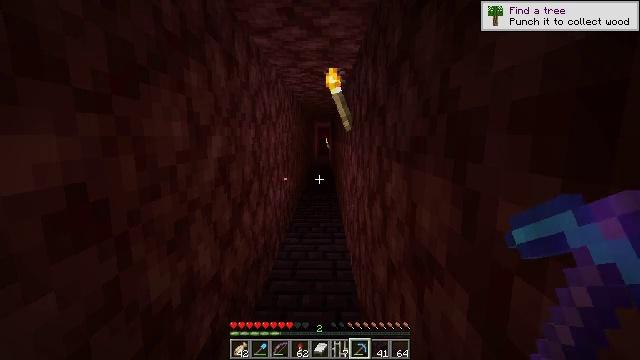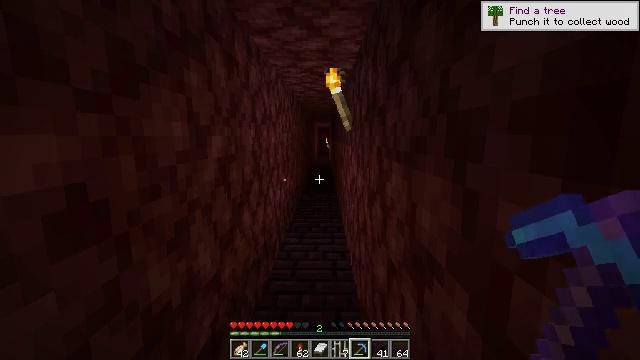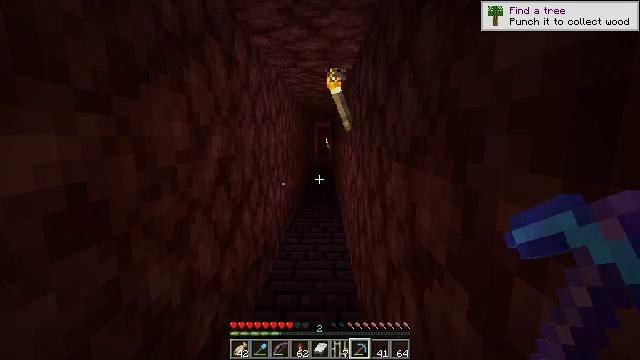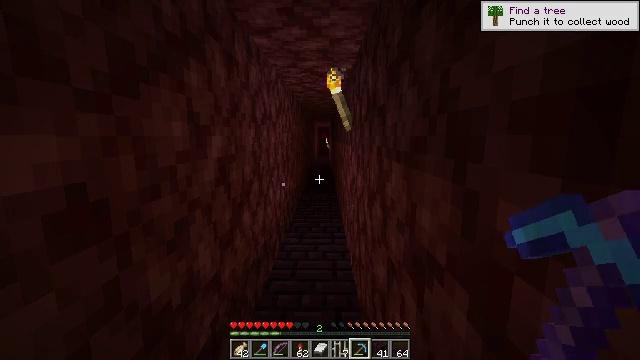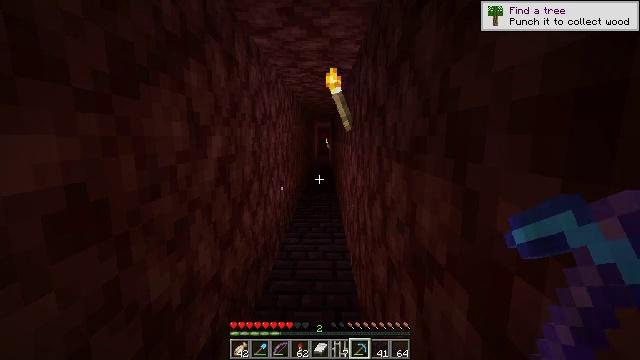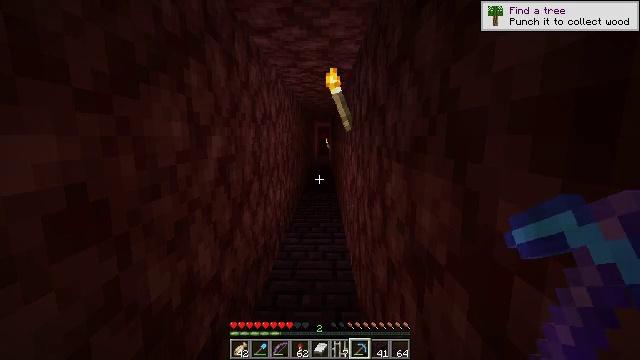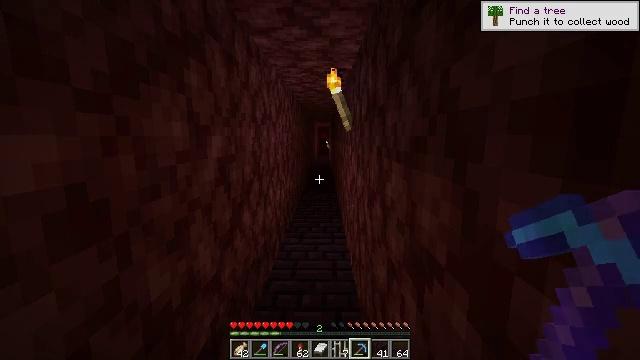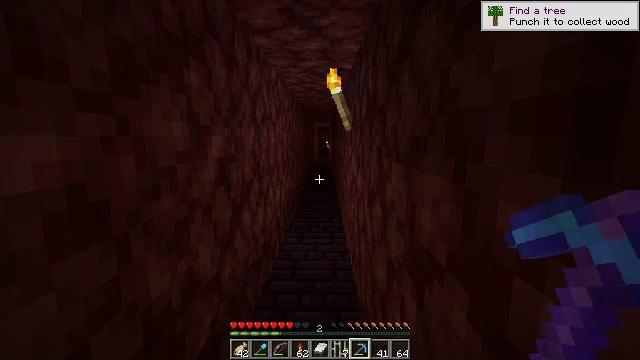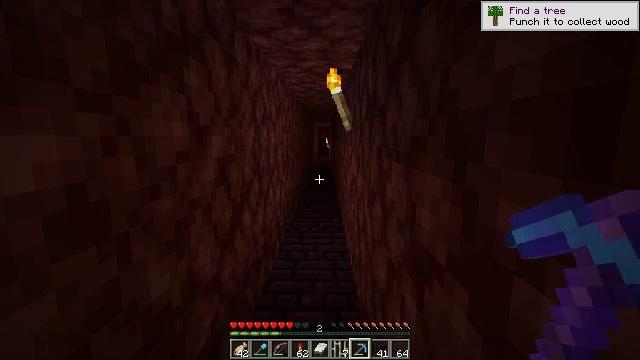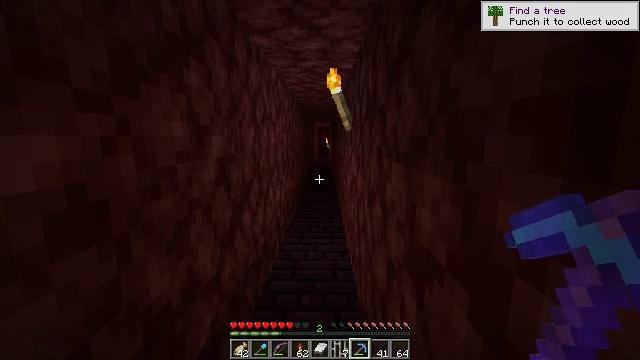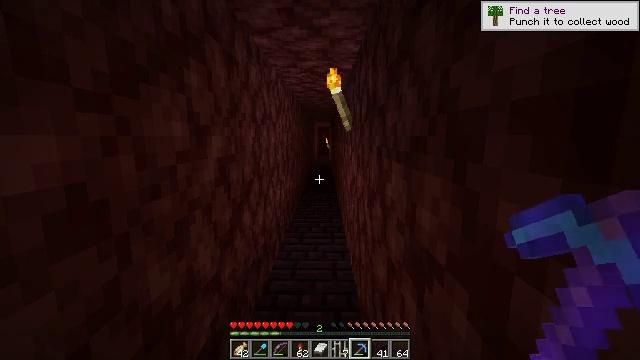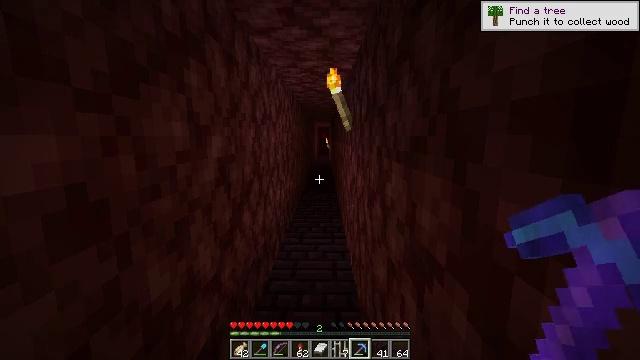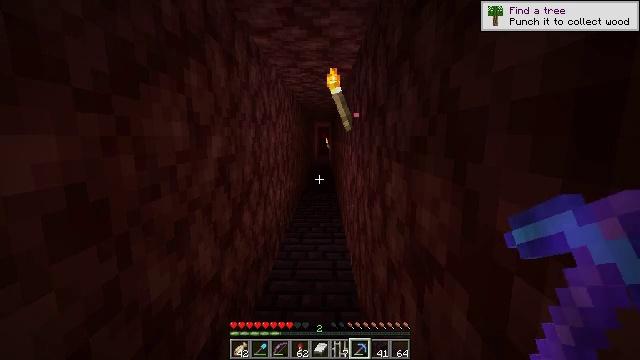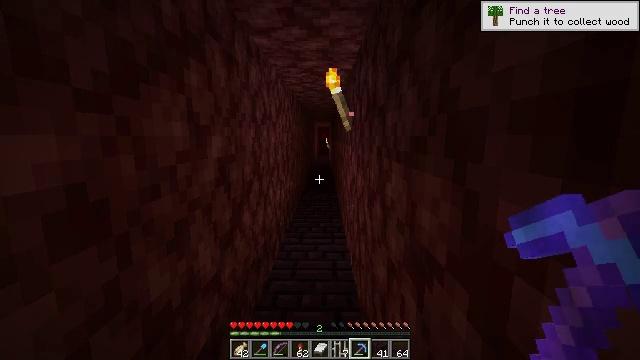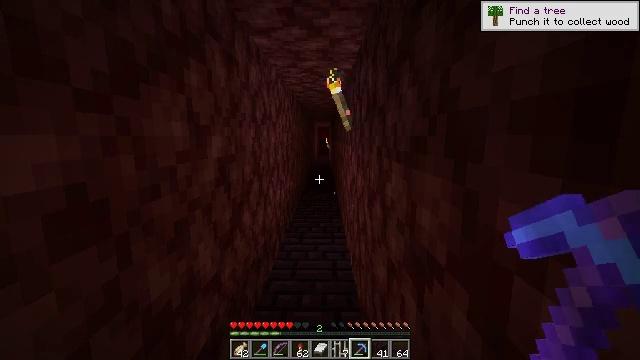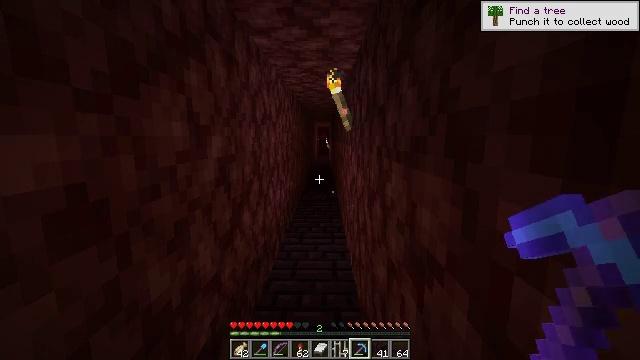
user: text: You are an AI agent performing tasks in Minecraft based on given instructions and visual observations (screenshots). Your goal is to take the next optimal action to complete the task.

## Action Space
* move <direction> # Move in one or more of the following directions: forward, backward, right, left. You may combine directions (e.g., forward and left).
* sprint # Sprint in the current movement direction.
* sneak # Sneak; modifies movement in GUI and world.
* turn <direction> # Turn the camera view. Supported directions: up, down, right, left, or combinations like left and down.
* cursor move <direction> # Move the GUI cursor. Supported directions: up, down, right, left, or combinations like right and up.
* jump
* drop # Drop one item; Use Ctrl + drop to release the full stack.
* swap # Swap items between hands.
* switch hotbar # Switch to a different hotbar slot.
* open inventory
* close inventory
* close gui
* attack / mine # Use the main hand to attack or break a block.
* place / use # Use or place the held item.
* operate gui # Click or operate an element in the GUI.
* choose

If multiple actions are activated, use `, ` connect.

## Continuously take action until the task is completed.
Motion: motion action
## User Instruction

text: Attack the nether bricks to collect them.
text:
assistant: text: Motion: no_op
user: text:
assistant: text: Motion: no_op
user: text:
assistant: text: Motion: no_op
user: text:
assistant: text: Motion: no_op
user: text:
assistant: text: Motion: no_op
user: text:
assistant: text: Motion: no_op
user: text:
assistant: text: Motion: no_op
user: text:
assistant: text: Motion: no_op
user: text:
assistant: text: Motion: no_op
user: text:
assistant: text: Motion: no_op
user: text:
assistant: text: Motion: no_op
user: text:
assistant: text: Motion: no_op
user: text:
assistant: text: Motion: no_op
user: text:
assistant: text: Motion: no_op
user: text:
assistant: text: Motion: no_op
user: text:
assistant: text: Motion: no_op
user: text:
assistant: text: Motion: no_op
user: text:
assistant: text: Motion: no_op
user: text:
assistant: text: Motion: no_op
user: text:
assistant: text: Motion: no_op
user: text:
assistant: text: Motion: no_op
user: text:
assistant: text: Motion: no_op
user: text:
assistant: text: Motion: no_op
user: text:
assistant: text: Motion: no_op
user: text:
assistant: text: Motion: move forward
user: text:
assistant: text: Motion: move forward
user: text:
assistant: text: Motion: move forward
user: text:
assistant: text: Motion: no_op
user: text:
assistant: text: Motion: move forward
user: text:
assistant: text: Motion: move forward